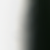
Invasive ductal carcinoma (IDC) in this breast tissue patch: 0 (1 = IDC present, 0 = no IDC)